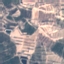
Label: PermanentCrop